Question: I am checking <URL>, but it doesn't say how to change legend percentage.
'''
library(ggmap)
library(rgdal)
library(rgeos)
library(maptools)
library(dplyr)
library(tidyr)
library(tmap)
doe <- readOGR(dsn = ".", layer = "doesep")
qtm(doe, fill = "sep12_PERC", fill.title = "Installs")
'''
This line 'qtm(doe, fill = "sep12_PERC", fill.title = "Installs")' creates this map, but we would like Installs to be
'''
0 to 24
25 to 49
50 to 74
75 to 100
'''

How to approach this?
Thanks!
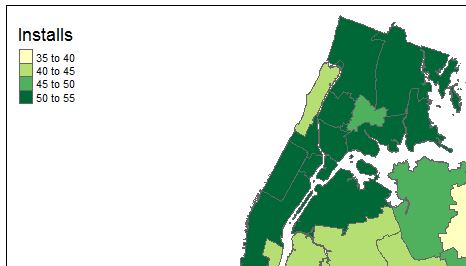
Answer: If you are using funcion 'qtm()' then you should add argument 'fill.style="fixed"' to use your own fill scale and with argument 'fill.breaks=' add break points.
'''
qtm(doe, fill = "sep12_PERC", fill.title = "Installs",
fill.style="fixed",fill.breaks=c(0,25,50,75,100))
'''